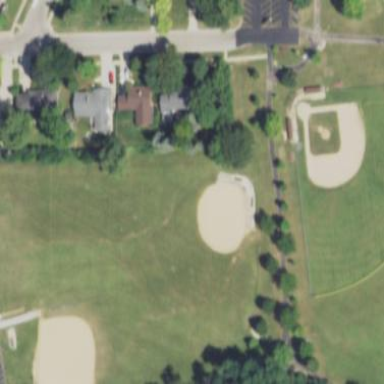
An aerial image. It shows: Baseball pitch for leisure land activities.